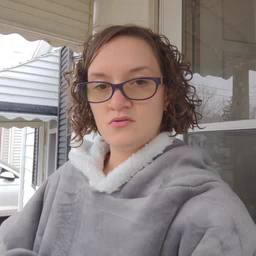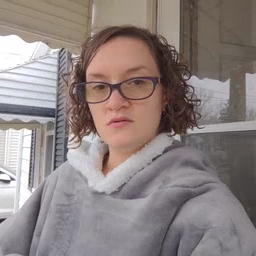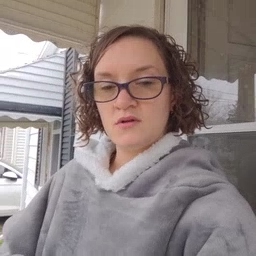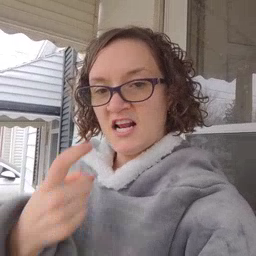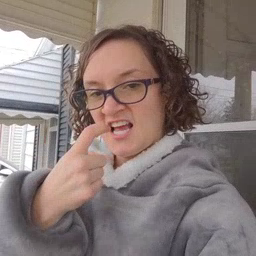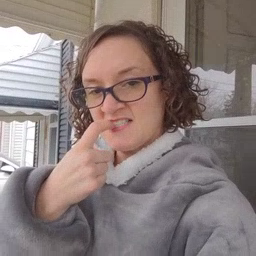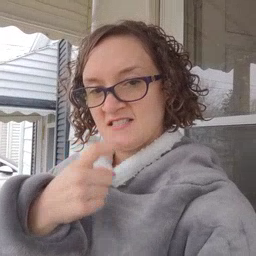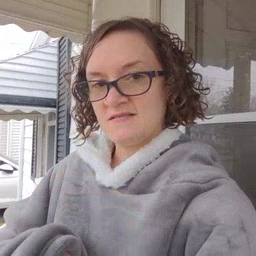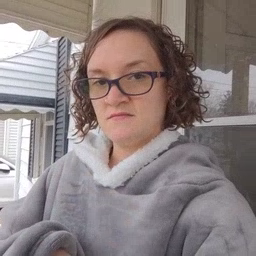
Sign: glasswindow